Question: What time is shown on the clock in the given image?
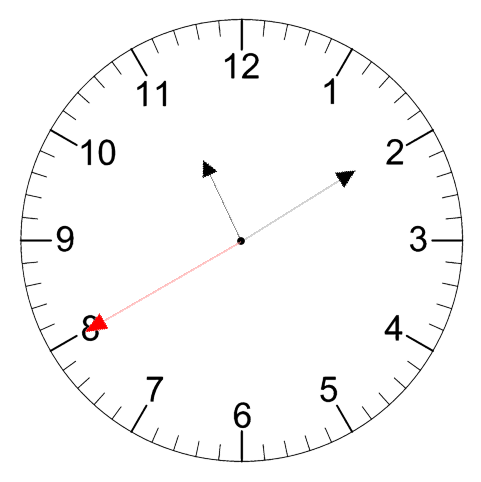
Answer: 11:09:40